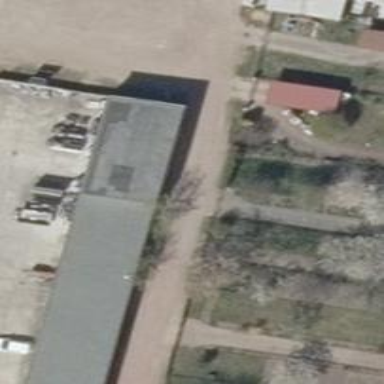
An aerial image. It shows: Group of garages.